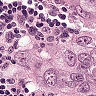
Metastatic tissue present: yes